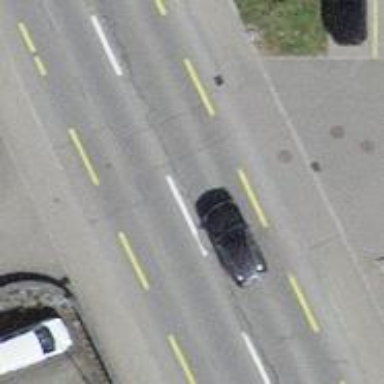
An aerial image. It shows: Tertiary road with asphalt surface. It has lanes for cyclists on both sides.